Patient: sex M, age 45
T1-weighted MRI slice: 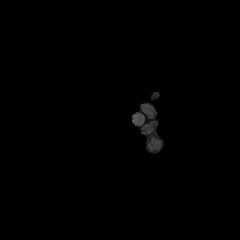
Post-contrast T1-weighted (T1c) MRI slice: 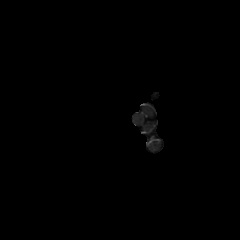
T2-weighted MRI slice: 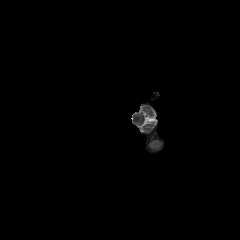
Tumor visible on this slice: no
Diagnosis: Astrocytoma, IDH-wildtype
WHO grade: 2